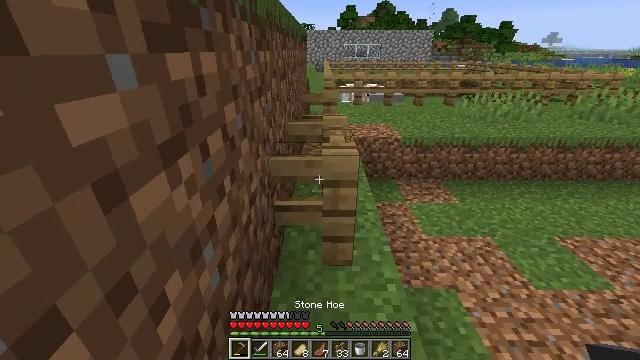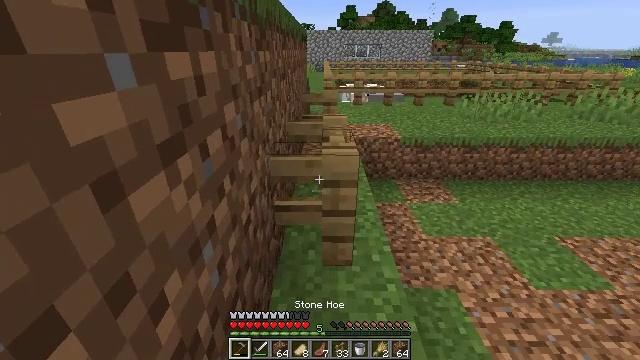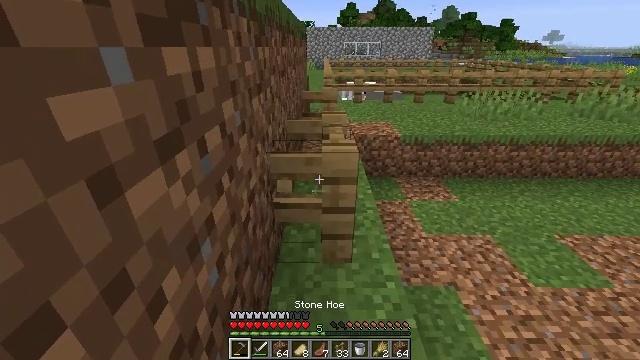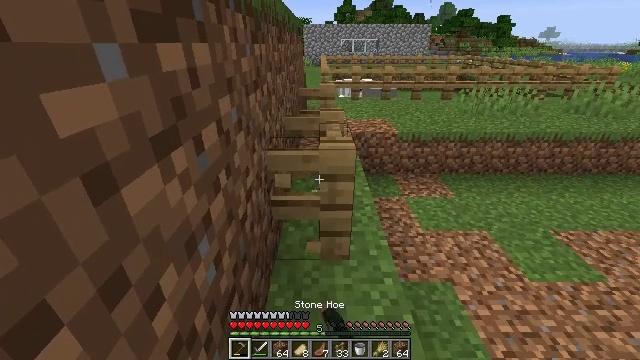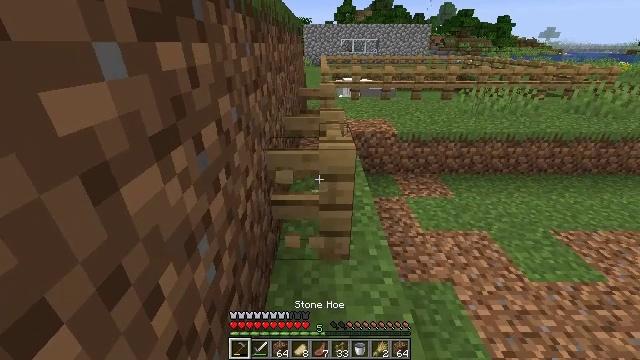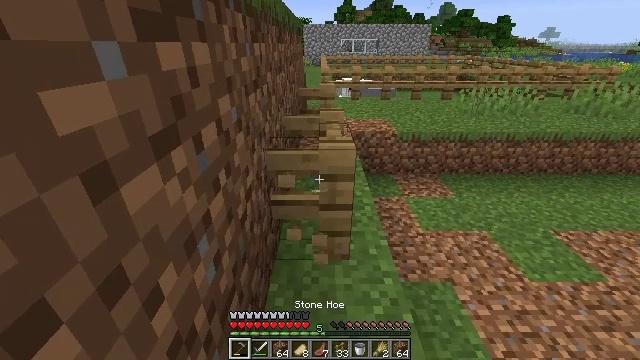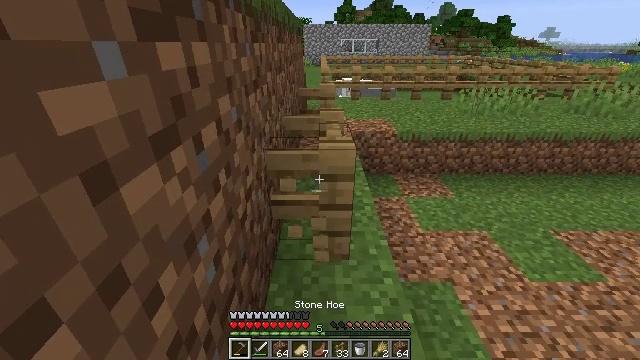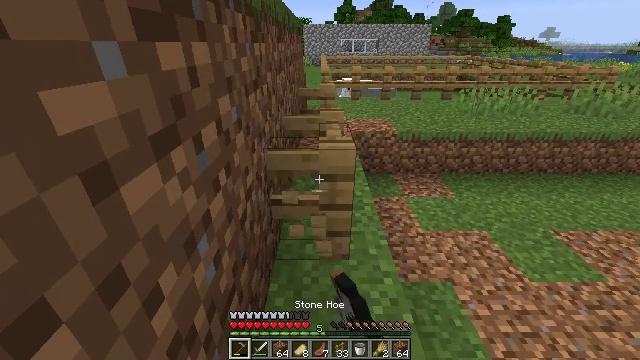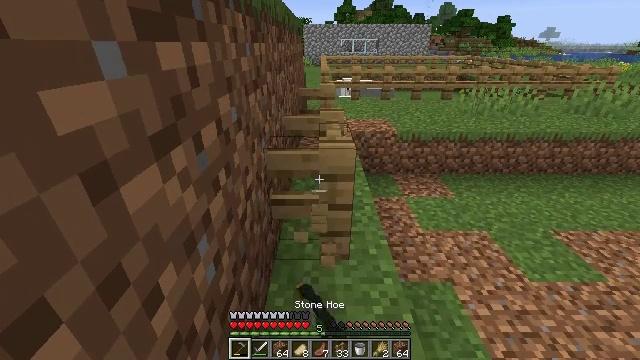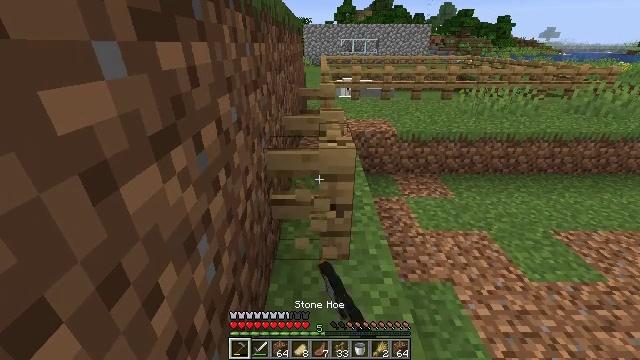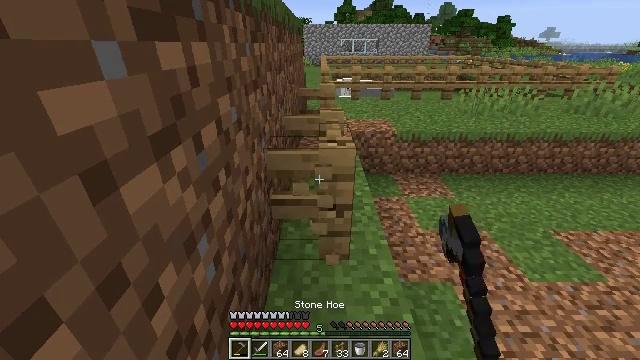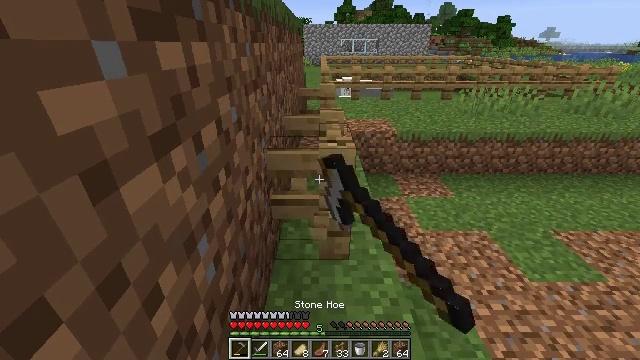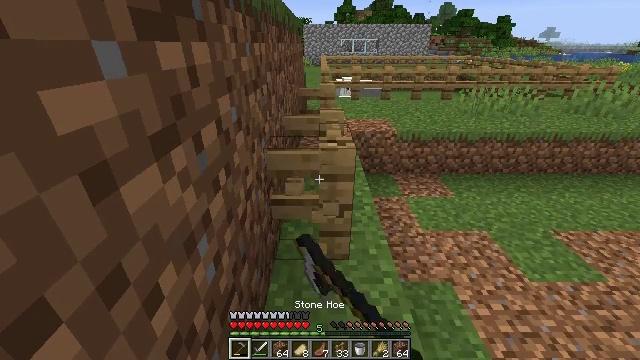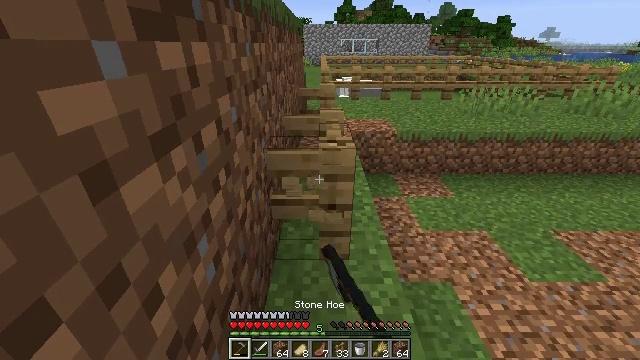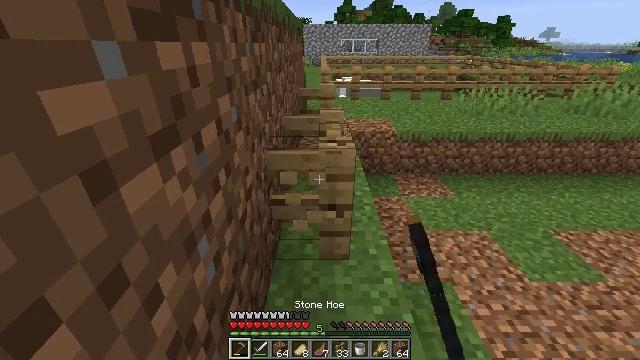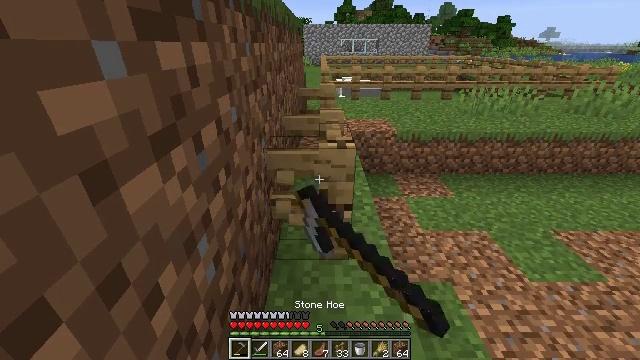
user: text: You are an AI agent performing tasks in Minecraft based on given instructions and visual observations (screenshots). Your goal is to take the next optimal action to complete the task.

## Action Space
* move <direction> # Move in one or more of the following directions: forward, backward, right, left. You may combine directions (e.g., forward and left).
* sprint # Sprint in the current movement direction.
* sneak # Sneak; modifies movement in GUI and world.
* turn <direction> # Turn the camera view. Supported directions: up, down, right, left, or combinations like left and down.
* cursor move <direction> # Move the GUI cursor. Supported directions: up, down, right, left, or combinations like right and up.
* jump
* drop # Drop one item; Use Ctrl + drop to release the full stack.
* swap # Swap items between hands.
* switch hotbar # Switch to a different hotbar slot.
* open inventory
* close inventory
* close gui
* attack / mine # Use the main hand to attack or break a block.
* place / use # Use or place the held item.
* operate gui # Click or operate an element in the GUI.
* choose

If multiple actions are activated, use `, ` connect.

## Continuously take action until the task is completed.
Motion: motion action
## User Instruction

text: Mine the oak fence from the structure.
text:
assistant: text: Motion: switch to hotbar 1
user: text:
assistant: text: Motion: attack / mine, switch to hotbar 1
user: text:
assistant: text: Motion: attack / mine
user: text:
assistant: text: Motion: attack / mine
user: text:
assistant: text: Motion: attack / mine
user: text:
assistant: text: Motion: attack / mine
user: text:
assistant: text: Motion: attack / mine
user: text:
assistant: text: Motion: attack / mine
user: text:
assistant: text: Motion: attack / mine
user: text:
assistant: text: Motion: attack / mine
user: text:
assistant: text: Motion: attack / mine
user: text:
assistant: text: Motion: attack / mine
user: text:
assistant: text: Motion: attack / mine
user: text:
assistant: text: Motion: attack / mine
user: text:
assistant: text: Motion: attack / mine
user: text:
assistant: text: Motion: attack / mine
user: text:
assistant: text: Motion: attack / mine
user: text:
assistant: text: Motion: attack / mine
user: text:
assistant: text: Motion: attack / mine
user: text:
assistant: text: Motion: attack / mine
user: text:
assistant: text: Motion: attack / mine
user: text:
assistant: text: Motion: attack / mine
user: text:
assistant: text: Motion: attack / mine
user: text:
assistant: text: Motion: attack / mine
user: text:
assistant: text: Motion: attack / mine
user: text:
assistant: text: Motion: attack / mine
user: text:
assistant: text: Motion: attack / mine
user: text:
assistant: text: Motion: attack / mine
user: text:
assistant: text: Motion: attack / mine
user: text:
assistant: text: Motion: attack / mine